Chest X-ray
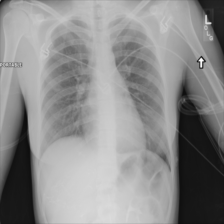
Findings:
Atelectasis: negative
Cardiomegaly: negative
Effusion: negative
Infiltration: negative
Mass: negative
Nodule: negative
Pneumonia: negative
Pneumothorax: negative
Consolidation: negative
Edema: negative
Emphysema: negative
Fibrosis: negative
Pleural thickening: negative
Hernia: negative